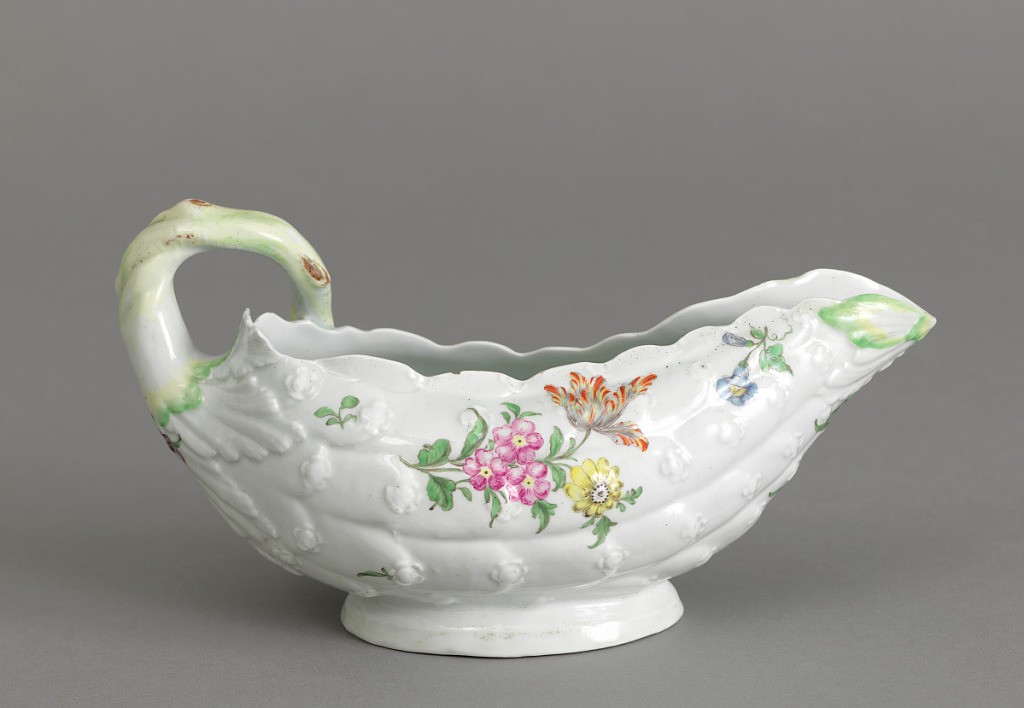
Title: Leaf-Moulded Sauceboat
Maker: Royal Worcester, English, established 1751
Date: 1750–1760
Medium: soft paste porcelain, vitreous enamel, gold
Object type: sauceboat
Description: White porcelain leaf-shaped sauce boat with a branch handle.  Decorated with small flower details.